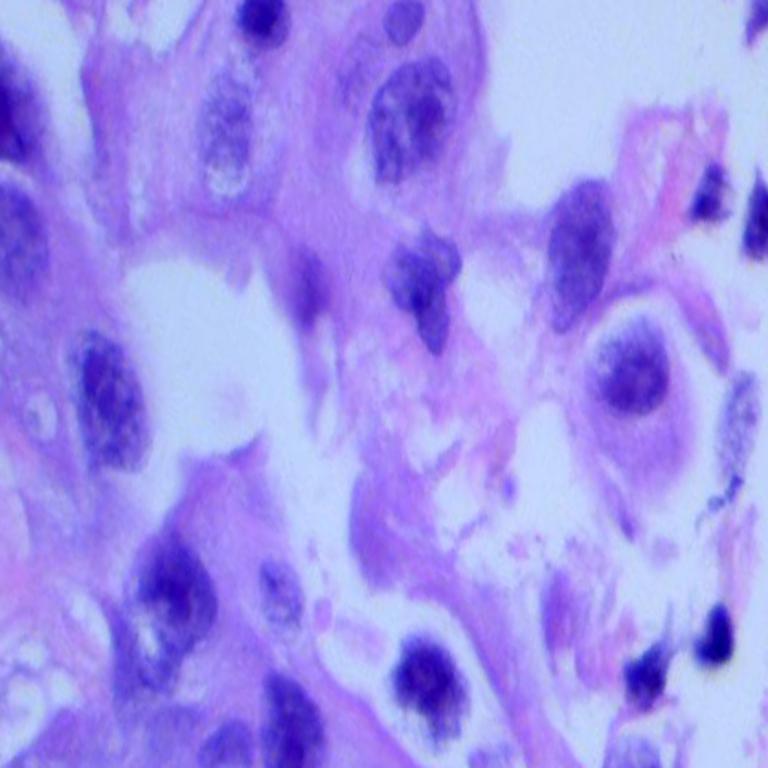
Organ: lung
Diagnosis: adenocarcinomas